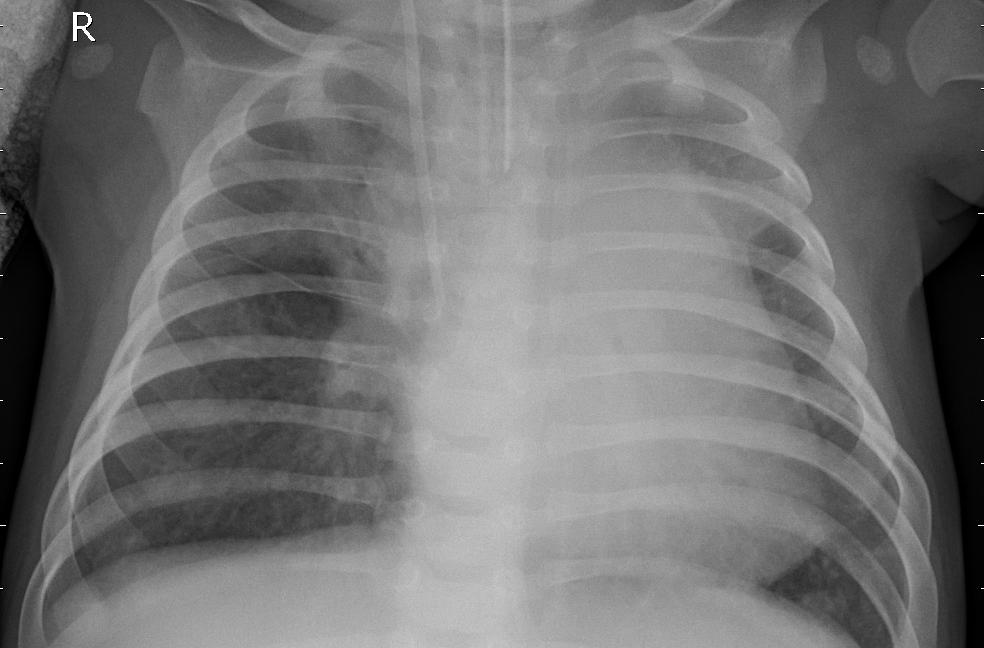
Diagnosis: PNEUMONIA